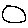
Label: moon